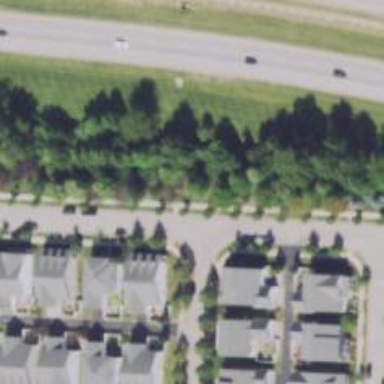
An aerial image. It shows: Footway along the road.